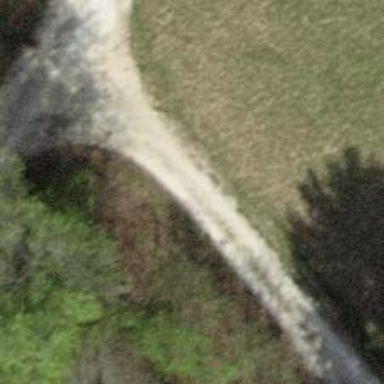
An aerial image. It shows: Unpaved track with grade2 track type.